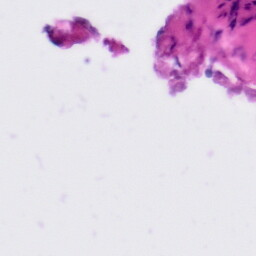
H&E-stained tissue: Tonsil